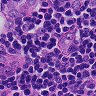
Metastatic tissue present: yes